Question:
I am unable to reset layout in pgadmin, attaching screenshot. As you can see the typical option such as file, tools etc are not available. I've tried reinstall pgadmin, but apparently settings are somewhere in cache, because it did not help. Could you please have a look and advise?
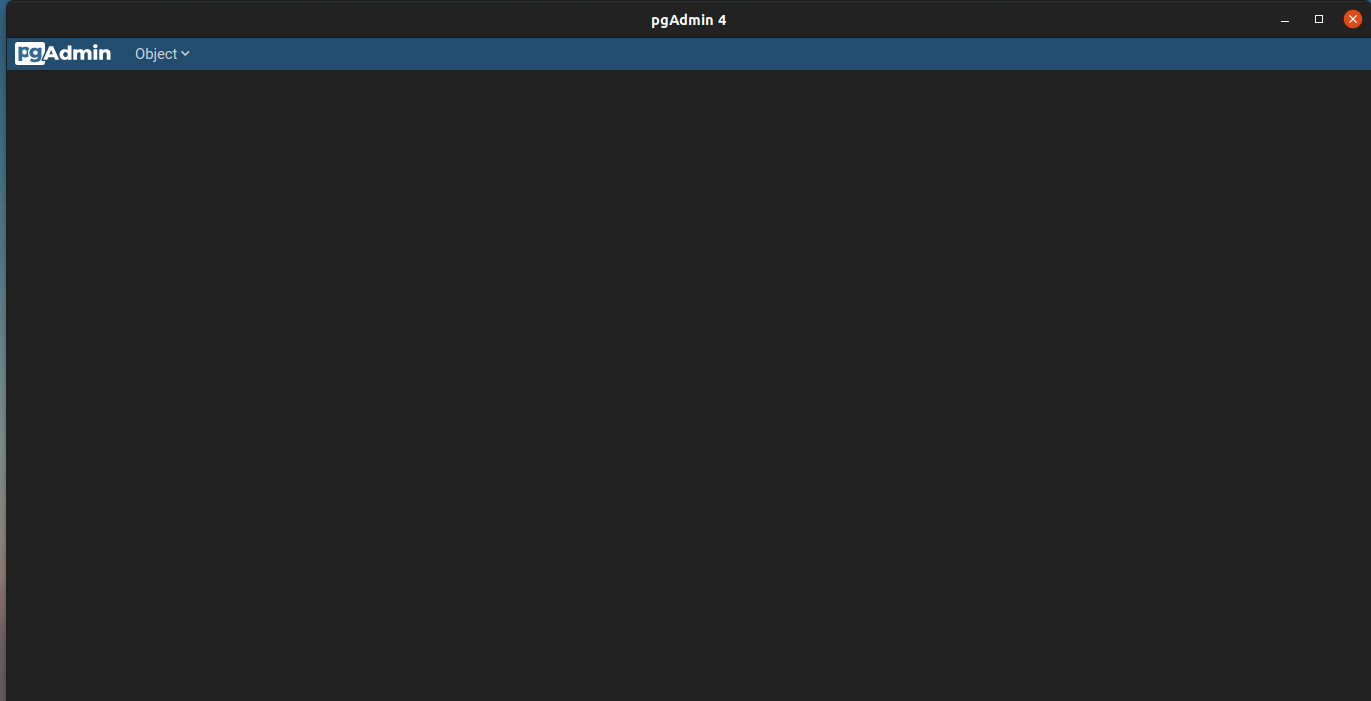
Answer: After program upgrade everything came back to normal :)